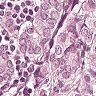
Metastatic tissue present: yes